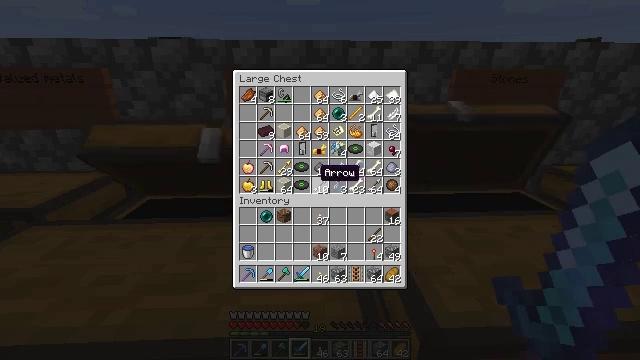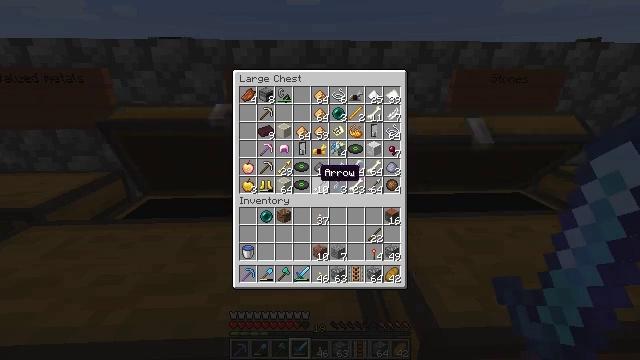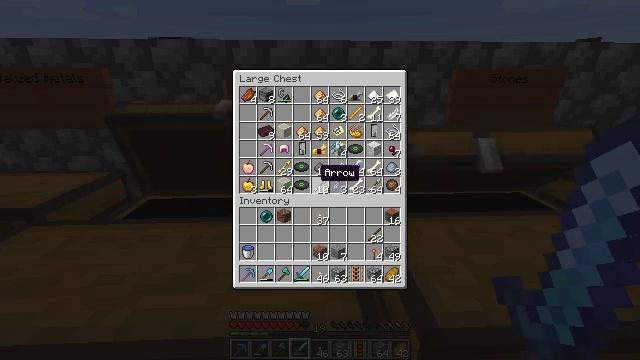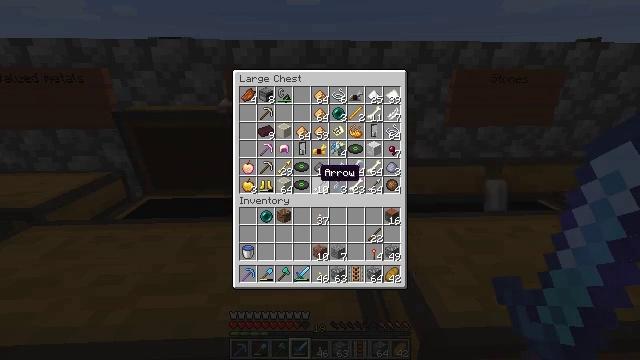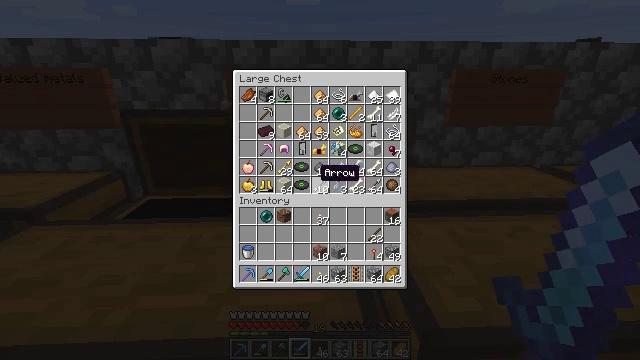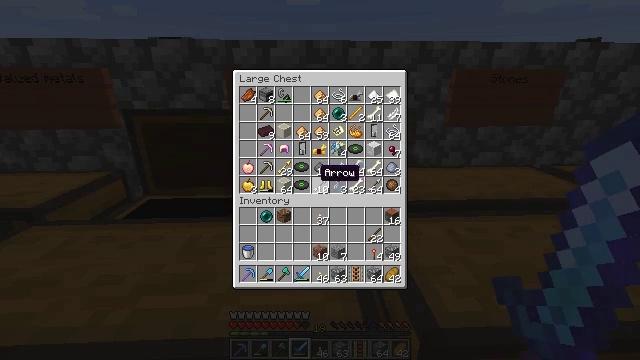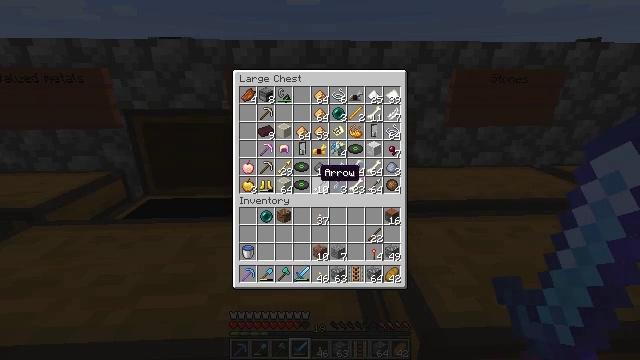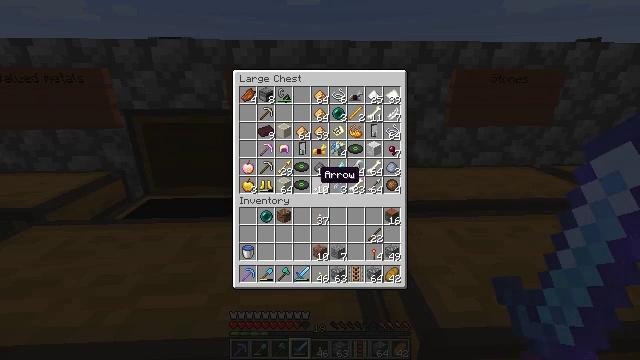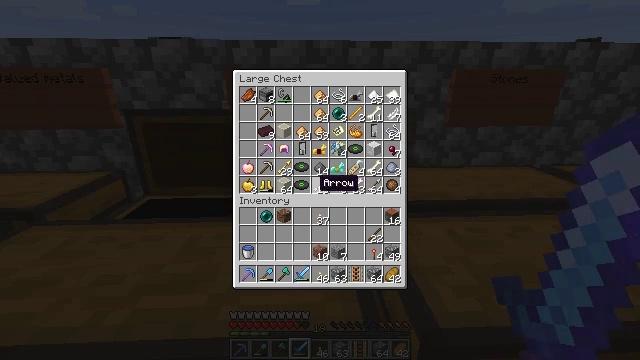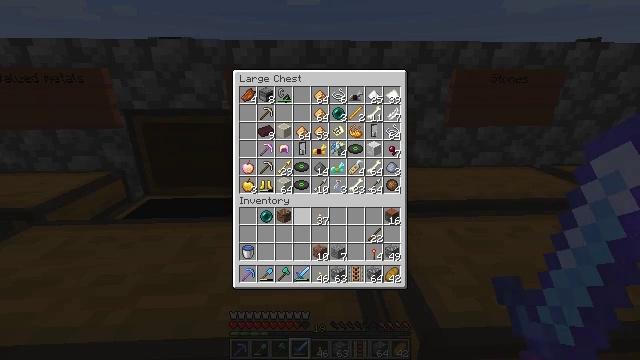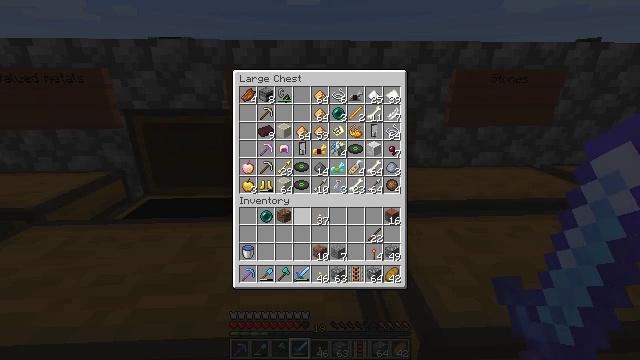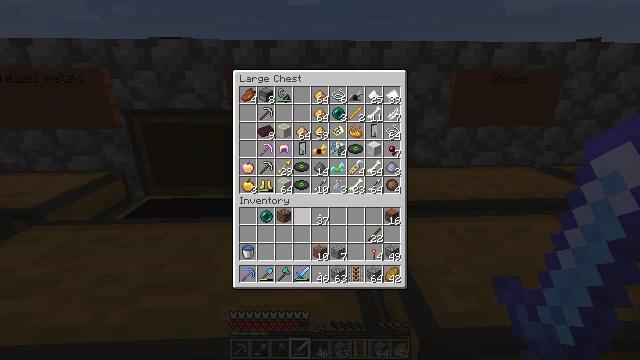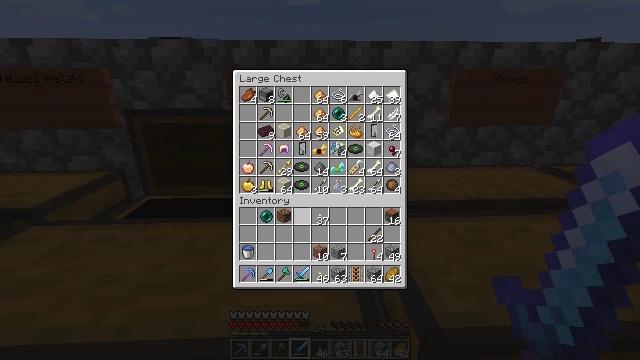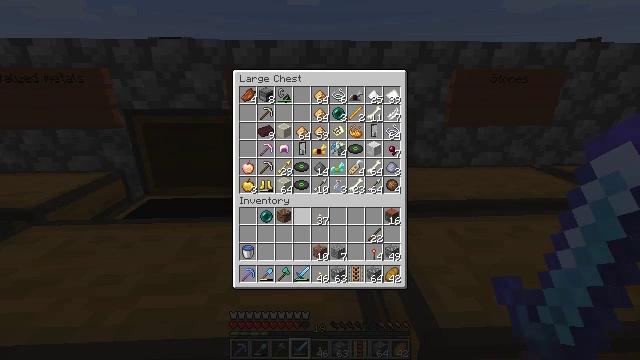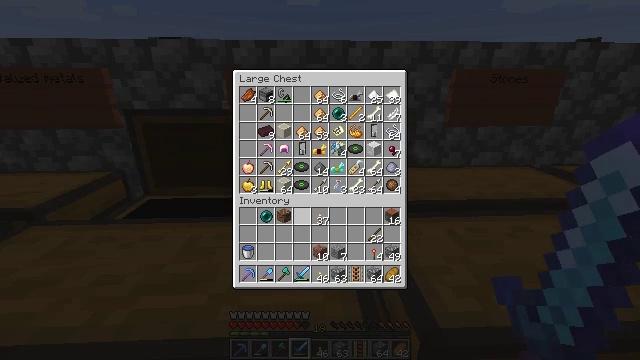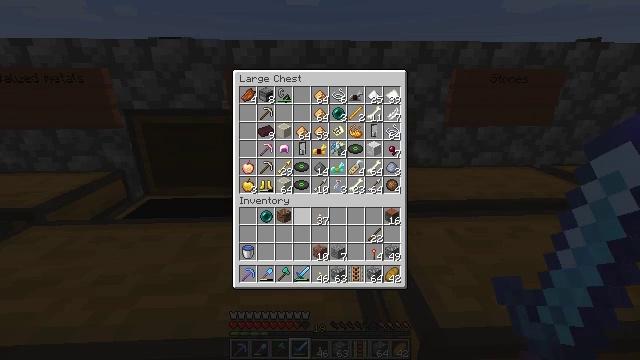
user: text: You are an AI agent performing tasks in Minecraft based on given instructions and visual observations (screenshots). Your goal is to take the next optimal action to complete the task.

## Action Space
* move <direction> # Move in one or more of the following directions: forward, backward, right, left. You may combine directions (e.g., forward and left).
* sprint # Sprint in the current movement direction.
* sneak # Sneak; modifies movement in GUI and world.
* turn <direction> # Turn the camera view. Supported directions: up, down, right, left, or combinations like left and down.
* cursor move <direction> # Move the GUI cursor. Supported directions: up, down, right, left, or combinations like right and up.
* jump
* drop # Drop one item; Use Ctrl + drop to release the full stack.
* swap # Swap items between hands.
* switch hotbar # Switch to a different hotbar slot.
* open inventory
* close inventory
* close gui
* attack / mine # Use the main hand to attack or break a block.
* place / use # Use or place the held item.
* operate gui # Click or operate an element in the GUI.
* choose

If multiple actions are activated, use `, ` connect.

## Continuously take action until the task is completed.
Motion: motion action
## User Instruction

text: Drop a granite.
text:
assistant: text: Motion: no_op
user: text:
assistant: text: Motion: no_op
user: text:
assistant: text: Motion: no_op
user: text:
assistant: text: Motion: no_op
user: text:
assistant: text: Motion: no_op
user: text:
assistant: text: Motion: no_op
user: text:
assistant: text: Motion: no_op
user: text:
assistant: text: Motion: cursor move down
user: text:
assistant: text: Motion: cursor move down
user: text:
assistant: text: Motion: cursor move left and down
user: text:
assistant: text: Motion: no_op
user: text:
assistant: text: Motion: no_op
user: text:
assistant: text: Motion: cursor move up
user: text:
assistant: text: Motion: no_op
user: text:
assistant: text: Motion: no_op
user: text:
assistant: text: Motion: no_op
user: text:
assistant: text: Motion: no_op
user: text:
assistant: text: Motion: cursor move right
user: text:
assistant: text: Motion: no_op
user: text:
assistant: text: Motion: no_op
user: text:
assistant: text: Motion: no_op
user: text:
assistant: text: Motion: no_op
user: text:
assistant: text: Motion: no_op
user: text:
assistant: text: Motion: no_op
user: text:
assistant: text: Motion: cursor move left
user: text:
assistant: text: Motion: sneak, cursor move left
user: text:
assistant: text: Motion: sneak, cursor move left
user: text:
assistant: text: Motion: sneak
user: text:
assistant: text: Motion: sneak, cursor move left
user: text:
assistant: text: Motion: sneak, cursor move left